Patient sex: F
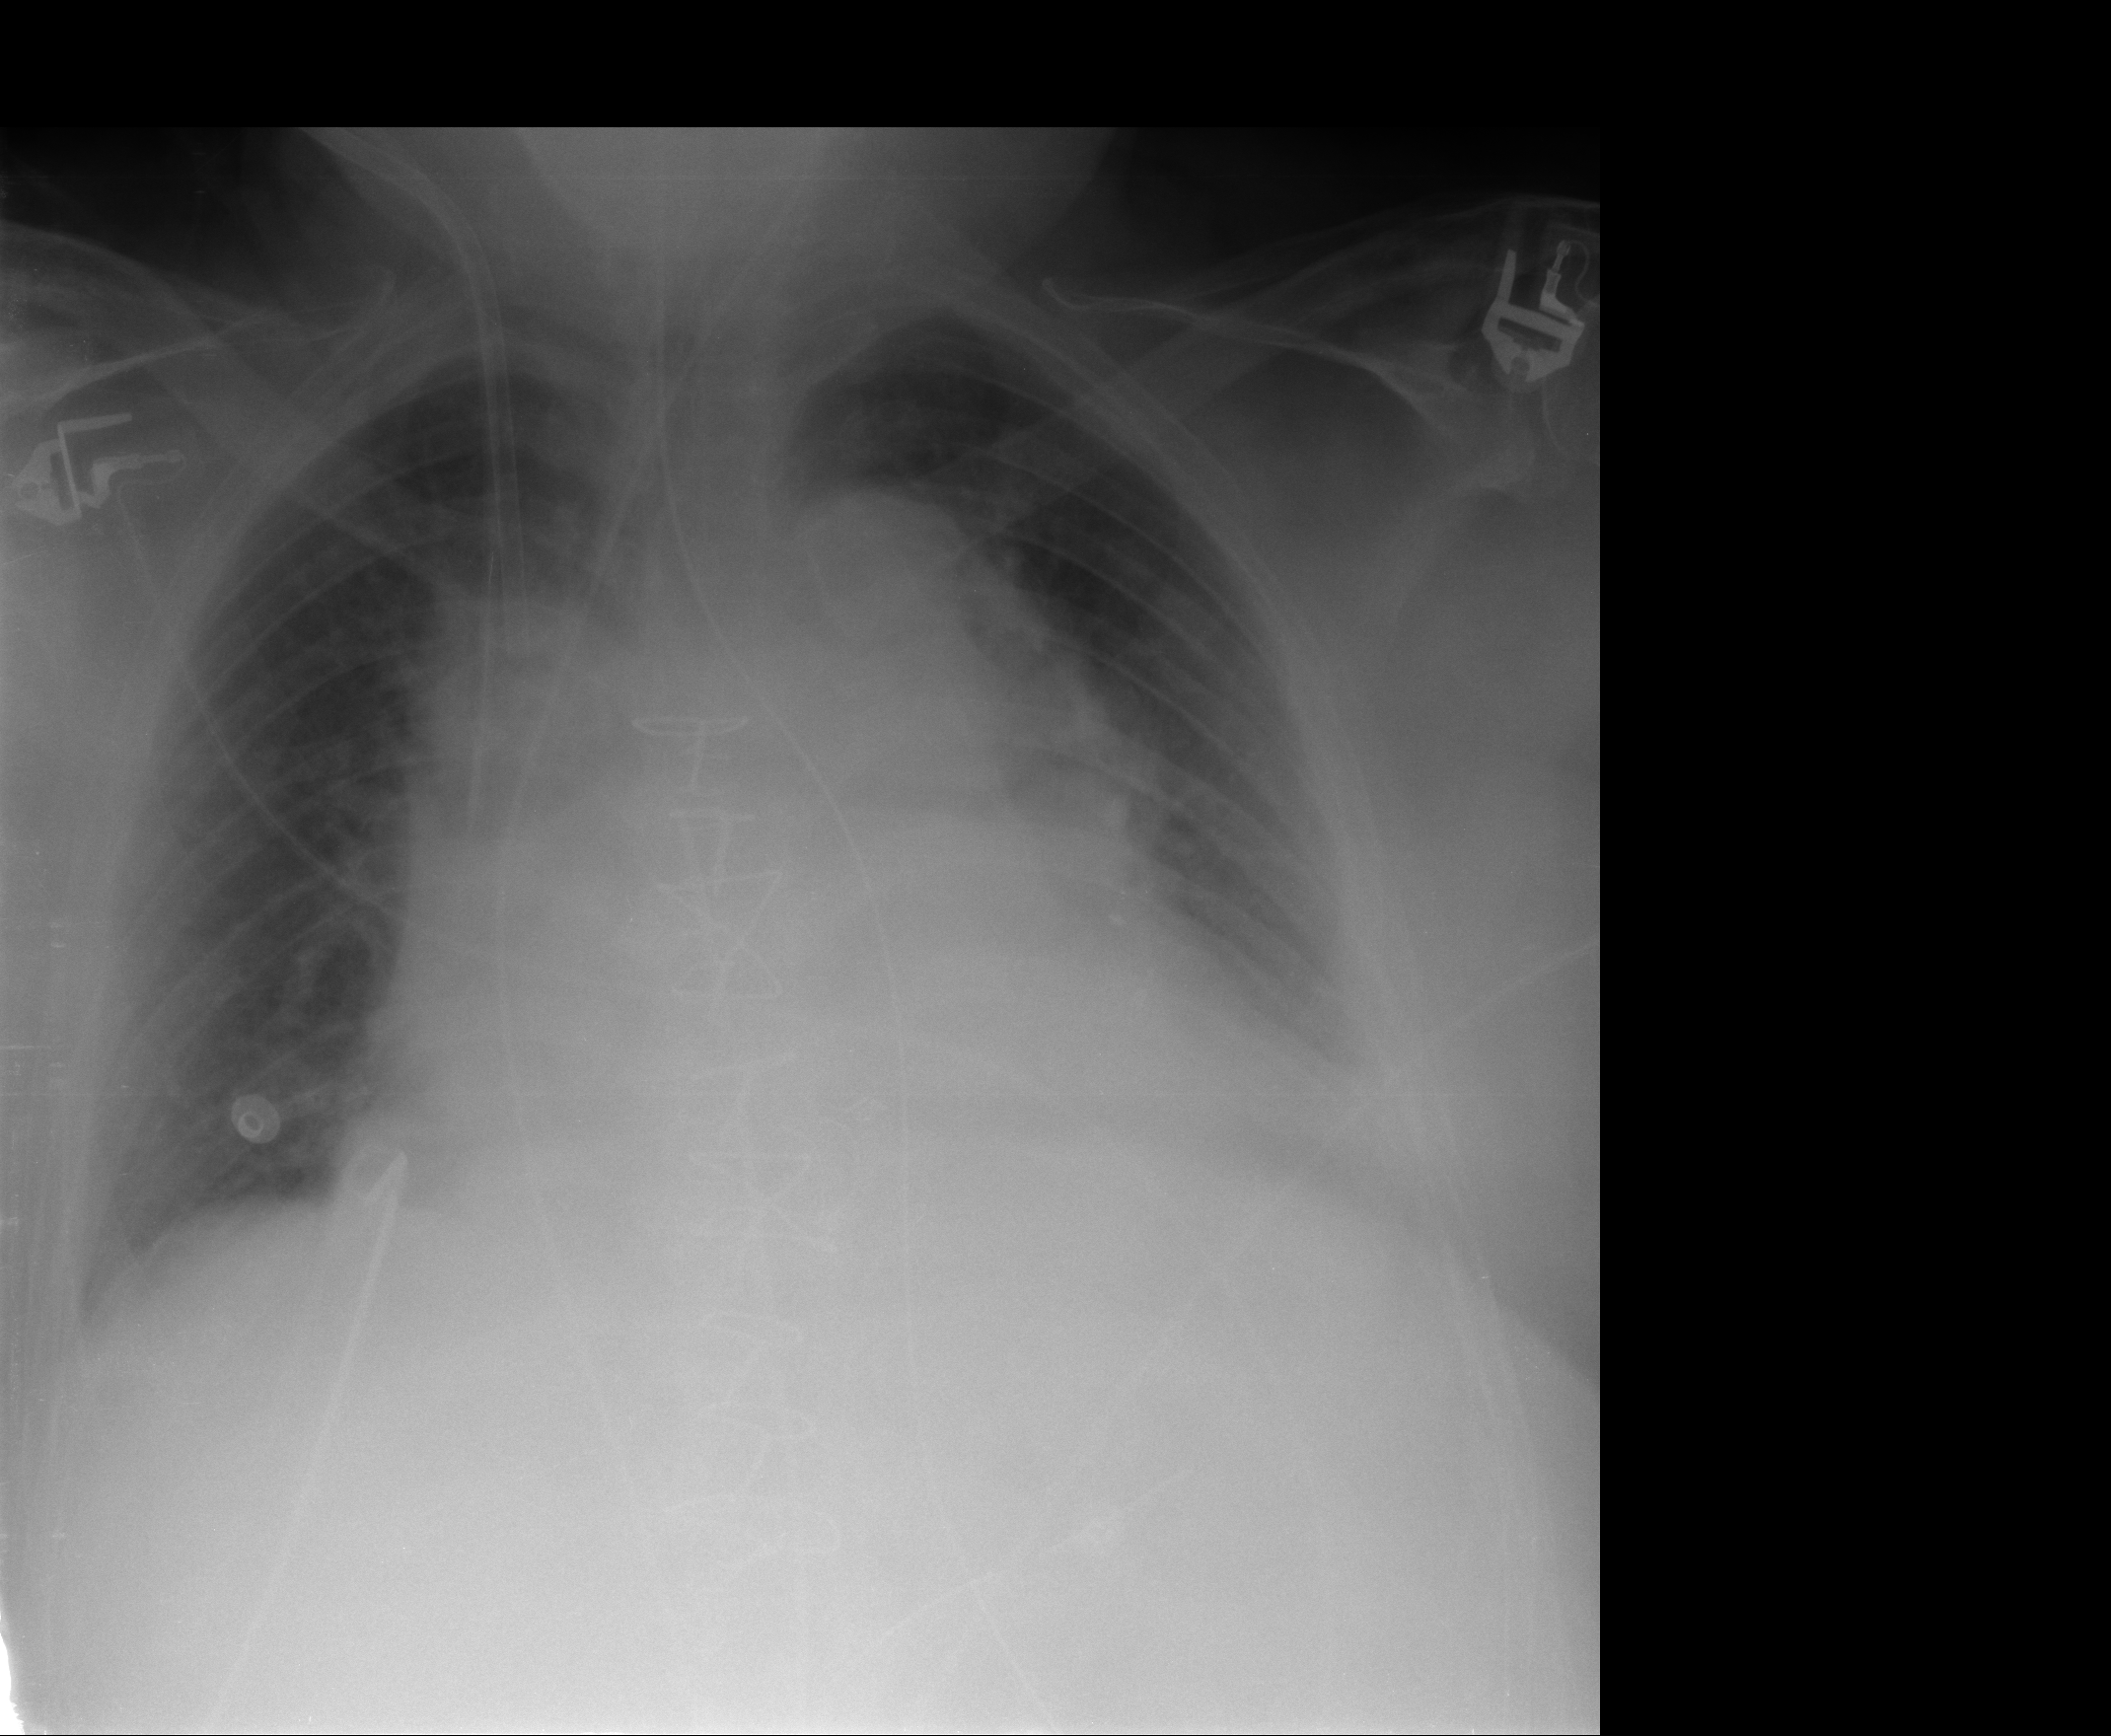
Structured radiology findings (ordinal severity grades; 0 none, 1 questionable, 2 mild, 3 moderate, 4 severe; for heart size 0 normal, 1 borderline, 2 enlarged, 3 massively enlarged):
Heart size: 2
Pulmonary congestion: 1
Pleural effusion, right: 1
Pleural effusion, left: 2
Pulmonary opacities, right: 0
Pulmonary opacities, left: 0
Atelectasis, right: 2
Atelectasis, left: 2